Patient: sex F, age 61
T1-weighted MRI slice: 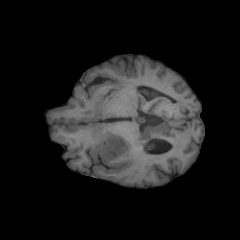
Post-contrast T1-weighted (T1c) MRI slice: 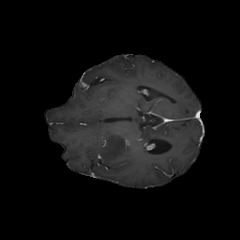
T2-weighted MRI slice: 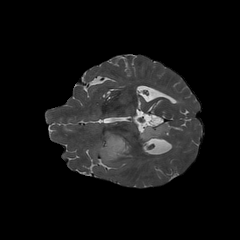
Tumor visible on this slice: yes
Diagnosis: Astrocytoma, IDH-wildtype
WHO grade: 2